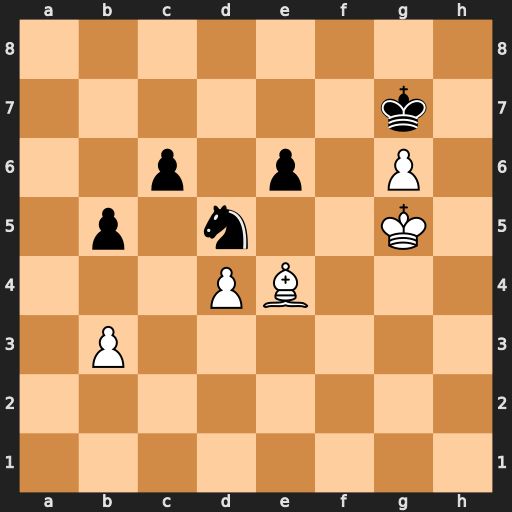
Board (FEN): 8/6k1/2p1p1P1/1p1n2K1/3PB3/1P6/8/8
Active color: w
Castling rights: -
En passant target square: -
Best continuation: Bxd5 cxd5 b4 e5 dxe5